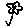
Label: flower